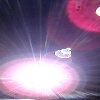
Label: sunburn